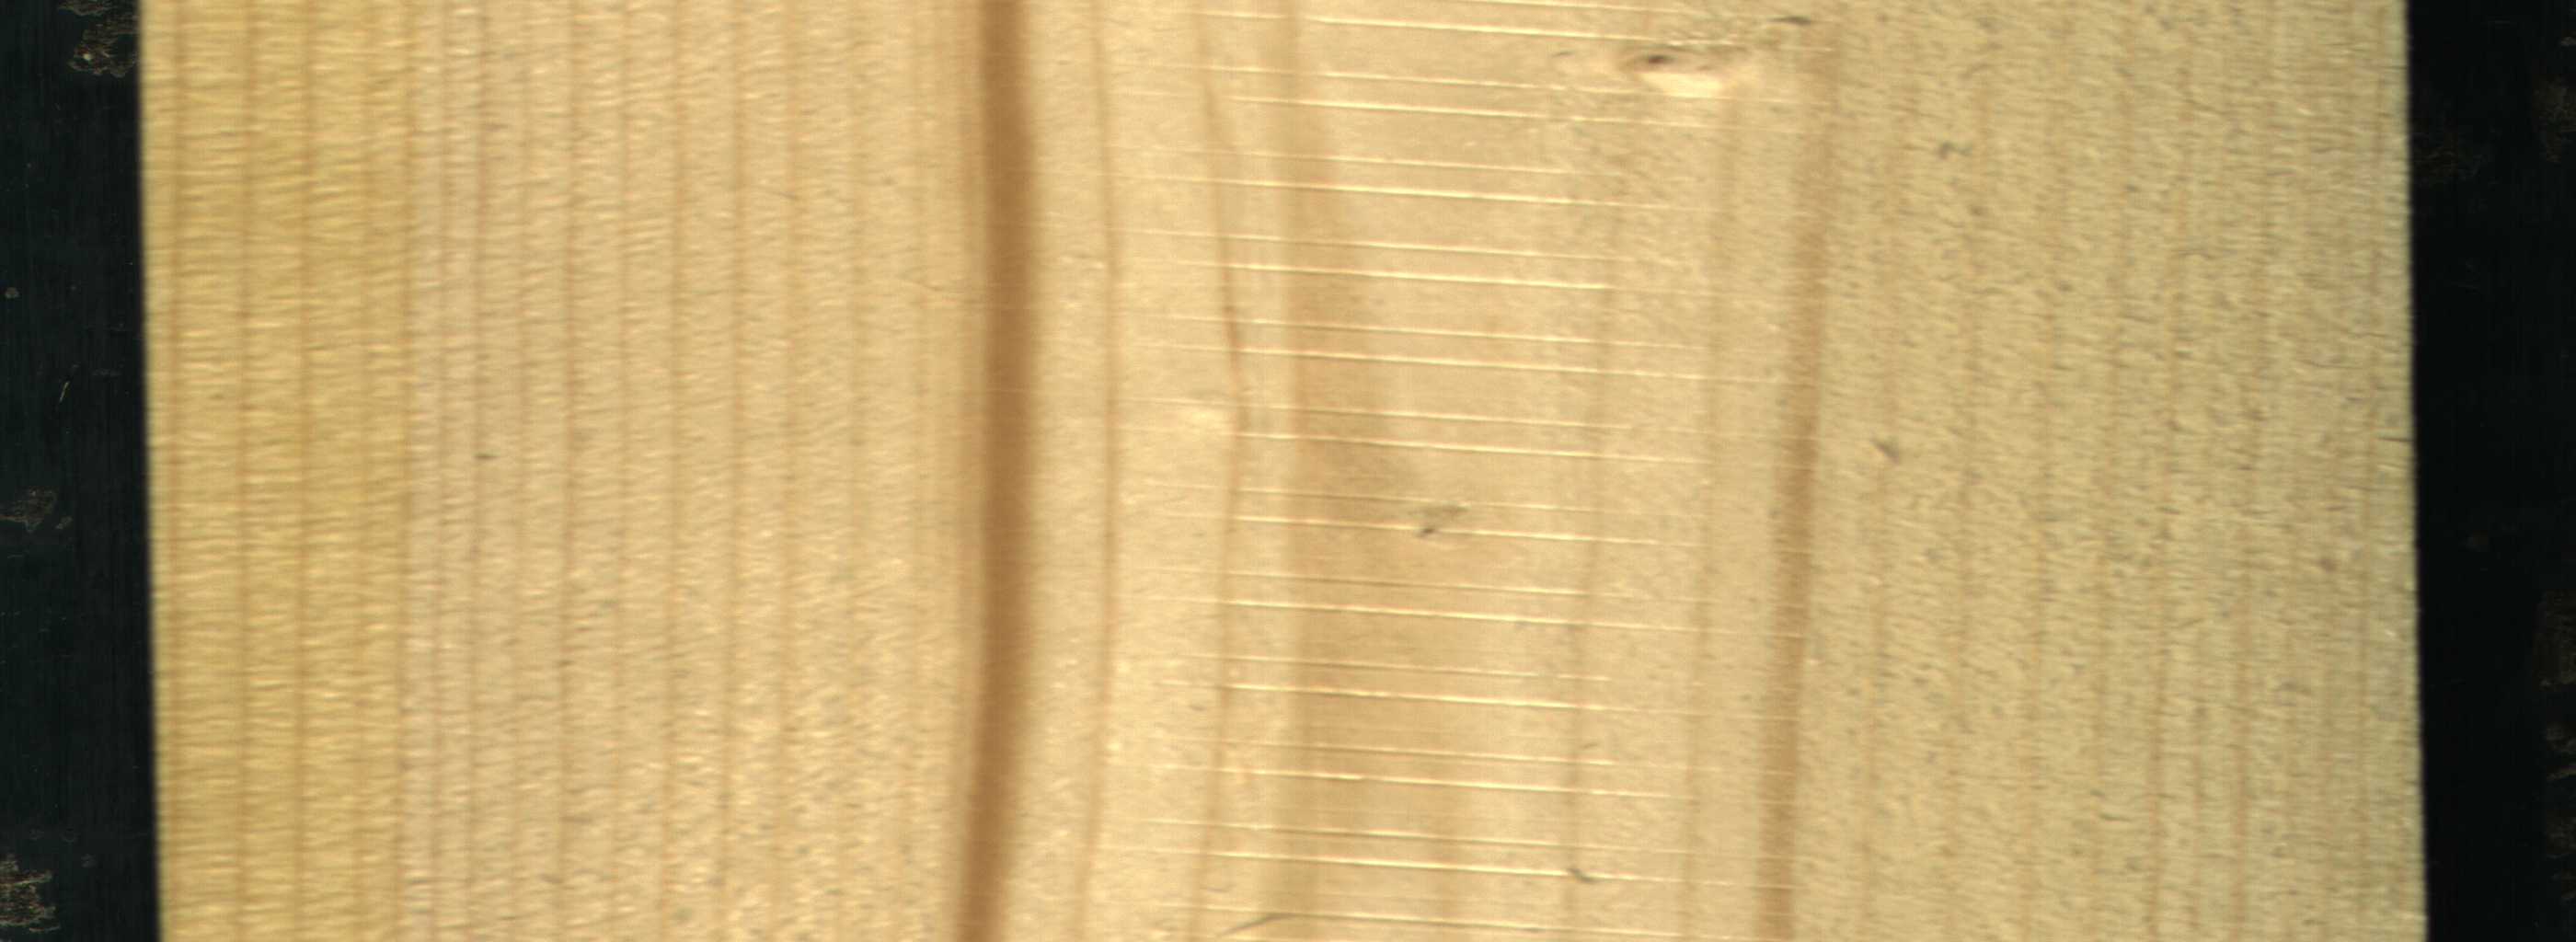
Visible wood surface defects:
Quartzity
Live_Knot